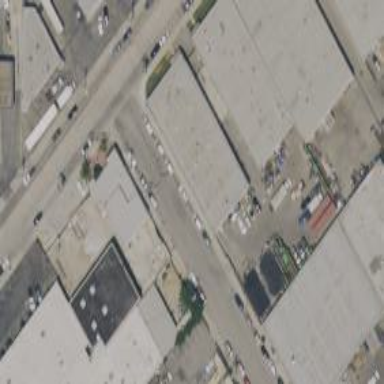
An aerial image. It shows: Industrial building.